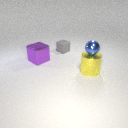
small gray rubber cube to the left of large yellow metal cylinder